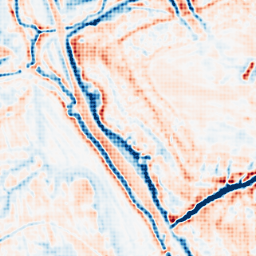
Category: multiscale
Decomposition family: dog_multiscale
Decomposition parameters: sigma_ratio: 1.6
n_scales: 3
base_sigma: 1
Upsampling method: sinc_hamming
Upsampling parameters: scale: 8
kernel_size: 8
Upsampling scale: 8